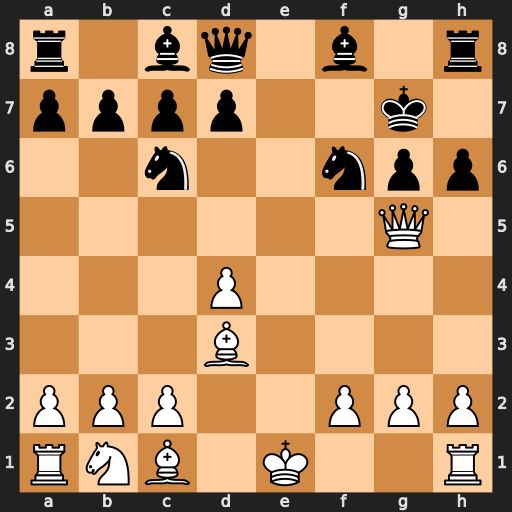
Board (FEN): r1bq1b1r/pppp2k1/2n2npp/6Q1/3P4/3B4/PPP2PPP/RNB1K2R
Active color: w
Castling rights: KQ
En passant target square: -
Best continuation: Qxg6#